Question: I'm attempting to compare the performance of <URL> for a two dimensional array.
From <URL> are treated differently in each function. The article gives a recipe for setting the correct bw in 'scipy' so it will be equivalent to the one used in 'sklearn' . Basically it divides the bw by the sample standard deviation. The result is this:
'''
# For sklearn
bw = 0.15
# For scipy
bw = 0.15/x.std(ddof=1)
'''
where 'x' is the sample array I'm using to obtain the KDE. This works just fine in 1D, but I can't make it work in 2D.
Here's a 'MWE' of what I got:
'''
import numpy as np
from scipy import stats
from sklearn.neighbors import KernelDensity
# Generate random data.
n = 1000
m1, m2 = np.random.normal(0.2, 0.2, size=n), np.random.normal(0.2, 0.2, size=n)
# Define limits.
xmin, xmax = min(m1), max(m1)
ymin, ymax = min(m2), max(m2)
# Format data.
x, y = np.mgrid[xmin:xmax:100j, ymin:ymax:100j]
positions = np.vstack([x.ravel(), y.ravel()])
values = np.vstack([m1, m2])
# Define some point to evaluate the KDEs.
x1, y1 = 0.5, 0.5
# -------------------------------------------------------
# Perform a kernel density estimate on the data using scipy.
kernel = stats.gaussian_kde(values, bw_method=0.15/np.asarray(values).std(ddof=1))
# Get KDE value for the point.
iso1 = kernel((x1,y1))
print 'iso1 = ', iso[0]
# -------------------------------------------------------
# Perform a kernel density estimate on the data using sklearn.
kernel_sk = KernelDensity(kernel='gaussian', bandwidth=0.15).fit(zip(*values))
# Get KDE value for the point.
iso2 = kernel_sk.score_samples([[x1, y1]])
print 'iso2 = ', np.exp(iso2[0])
'''
( 'iso2' is presented as an exponential since 'sklearn' returns the log values)
The results I get for 'iso1' and 'iso2' are different and I'm lost as to how should I affect the bandwidth (in either function) to make them equal (as they should).
---
I was advised over at 'sklearn' chat (by ep) that I should scale the values in '(x,y)' before calculating the kernel with 'scipy' in order to obtain comparable results with 'sklearn'.
So this is what I did:
'''
# Scale values.
x_val_sca = np.asarray(values[0])/np.asarray(values).std(axis=1)[0]
y_val_sca = np.asarray(values[1])/np.asarray(values).std(axis=1)[1]
values = [x_val_sca, y_val_sca]
kernel = stats.gaussian_kde(values, bw_method=bw_value)
'''
ie: I scaled both dimensions before getting the kernel with 'scipy' while leaving the line that obtains the kernel in 'sklearn' untouched.
This gave better results but there's still differences in the kernels obtained:

where the red dot is the '(x1,y1)' point in the code. So as can be seen, there are still differences in the shapes of the density estimates, albeit very small ones. Perhaps this is the best that can be achieved?
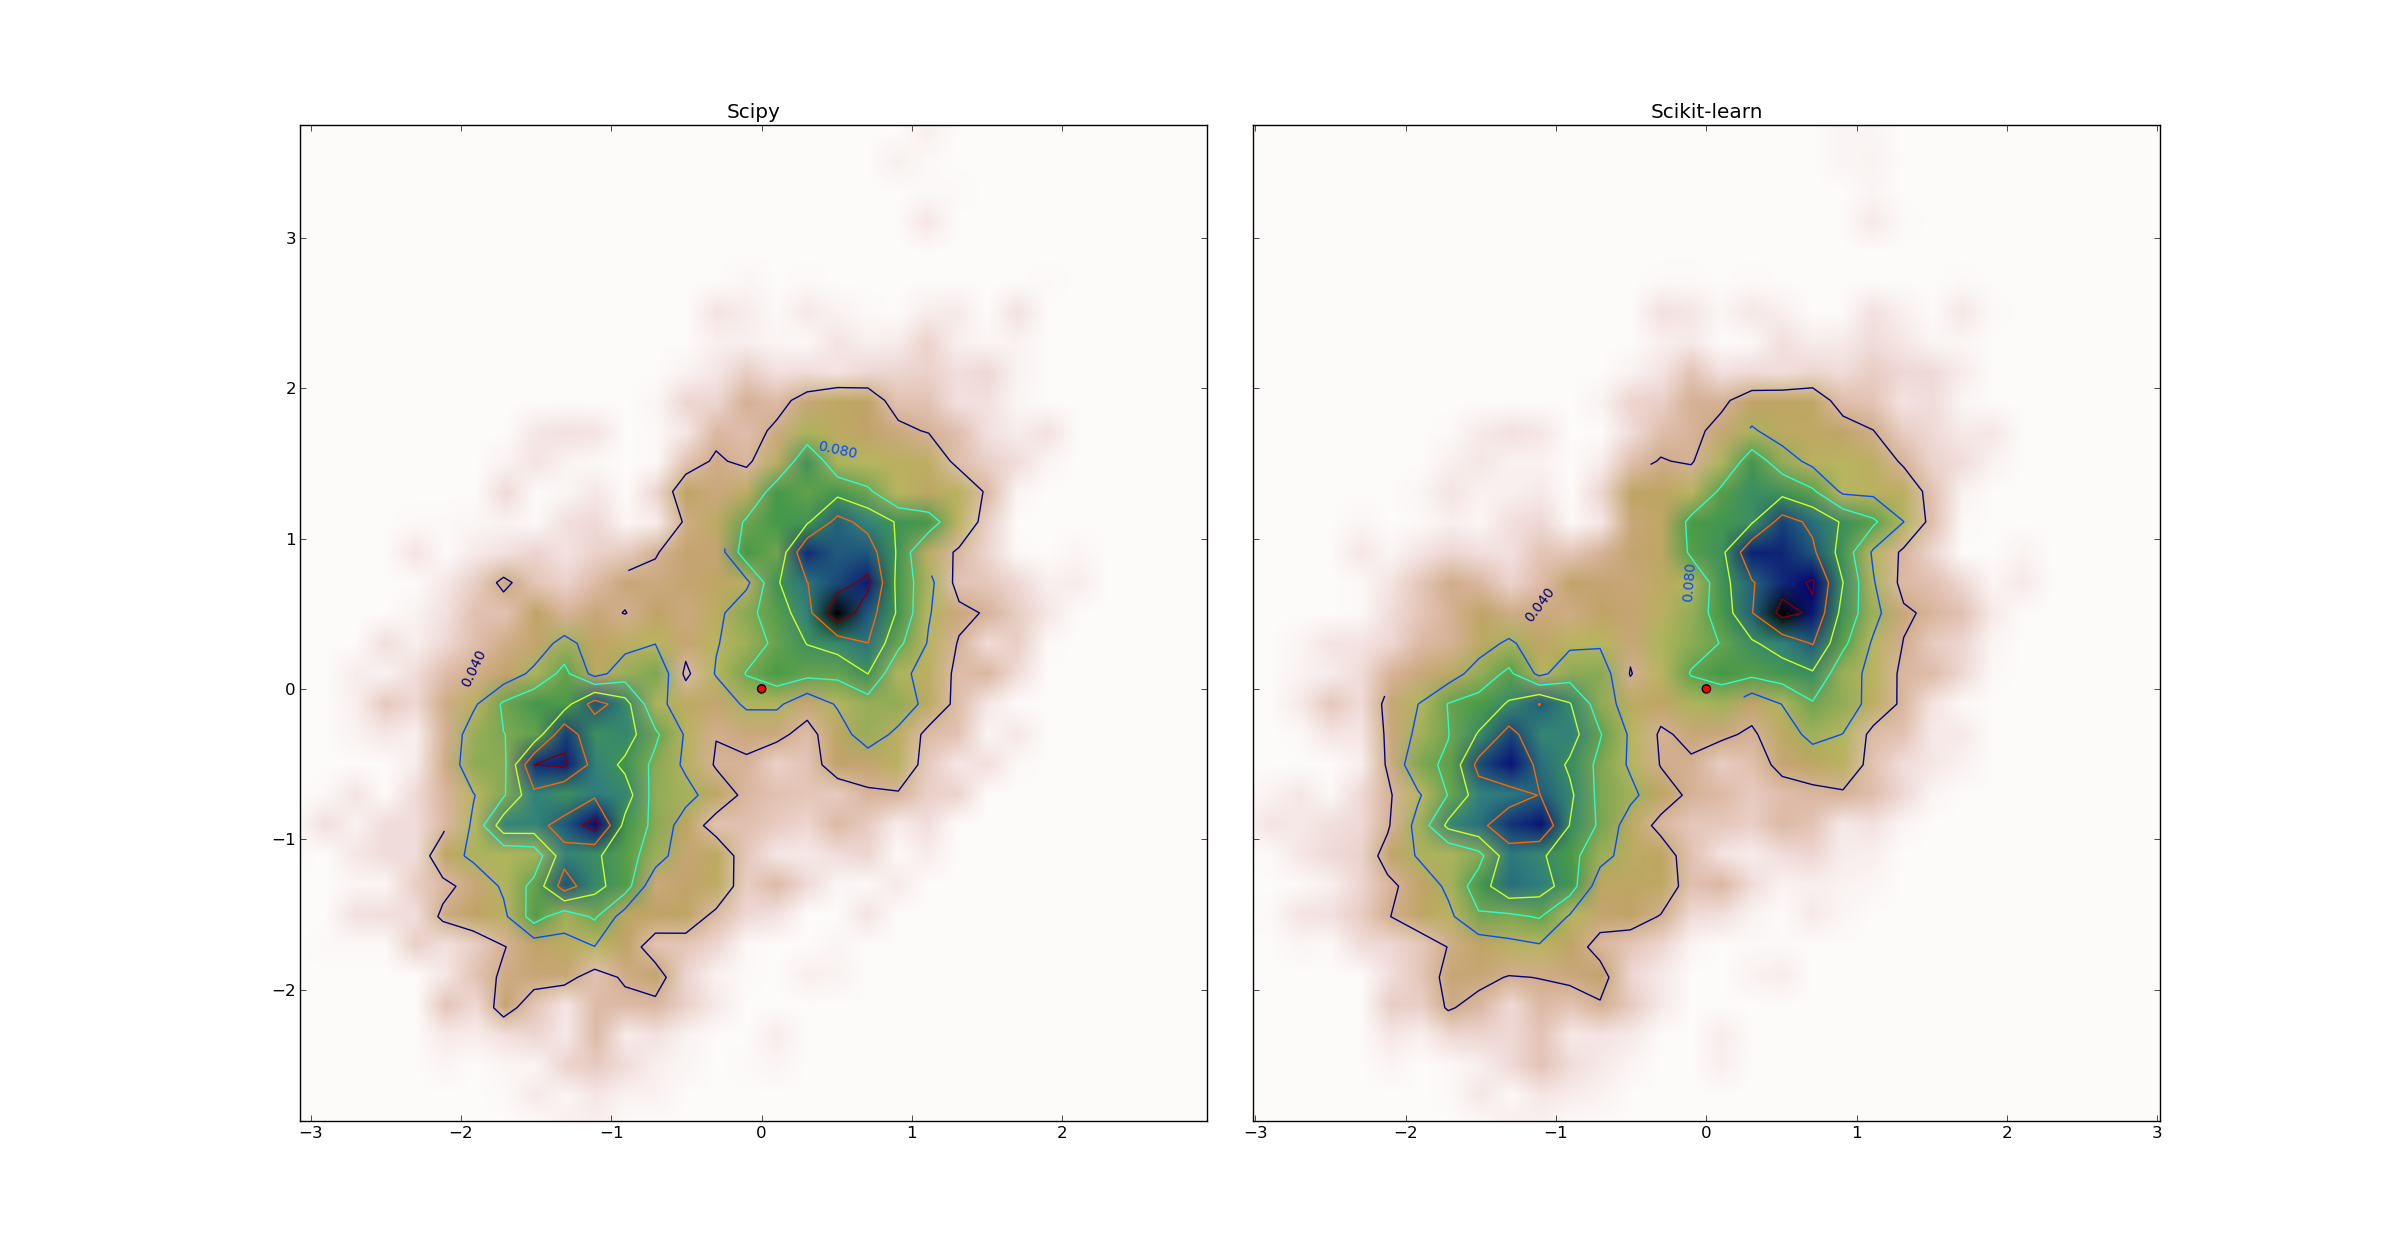
Answer: A couple of years later I tried this and think I got it to work with no re-scaling needed for the data. Bandwidth values do need some scaling though:
'''
# For sklearn
bw = 0.15
# For scipy
bw = 0.15/x.std(ddof=1)
'''
The evaluation of both KDEs for the same point is not exactly equal. For example here's an evaluation for the '(x1, y1)' point:
'''
iso1 = 0.00984751705005 # Scipy
iso2 = 0.00989788224787 # Sklearn
'''
but I guess it's close enough.
Here's the MWE for the 2D case and the output which, as far as I can see, look almost exactly the same:
<URL>
'''
import numpy as np
from scipy import stats
from sklearn.neighbors import KernelDensity
import matplotlib.pyplot as plt
import matplotlib.gridspec as gridspec
# Generate random data.
n = 1000
m1, m2 = np.random.normal(-3., 3., size=n), np.random.normal(-3., 3., size=n)
# Define limits.
xmin, xmax = min(m1), max(m1)
ymin, ymax = min(m2), max(m2)
ext_range = [xmin, xmax, ymin, ymax]
# Format data.
x, y = np.mgrid[xmin:xmax:100j, ymin:ymax:100j]
positions = np.vstack([x.ravel(), y.ravel()])
values = np.vstack([m1, m2])
# Define some point to evaluate the KDEs.
x1, y1 = 0.5, 0.5
# Bandwidth value.
bw = 0.15
# -------------------------------------------------------
# Perform a kernel density estimate on the data using scipy.
# **Bandwidth needs to be scaled to match Sklearn results**
kernel = stats.gaussian_kde(
values, bw_method=bw/np.asarray(values).std(ddof=1))
# Get KDE value for the point.
iso1 = kernel((x1, y1))
print 'iso1 = ', iso1[0]
# -------------------------------------------------------
# Perform a kernel density estimate on the data using sklearn.
kernel_sk = KernelDensity(kernel='gaussian', bandwidth=bw).fit(zip(*values))
# Get KDE value for the point. Use exponential since sklearn returns the
# log values
iso2 = np.exp(kernel_sk.score_samples([[x1, y1]]))
print 'iso2 = ', iso2[0]
# Plot
fig = plt.figure(figsize=(10, 10))
gs = gridspec.GridSpec(1, 2)
# Scipy
plt.subplot(gs[0])
plt.title("Scipy", x=0.5, y=0.92, fontsize=10)
# Evaluate kernel in grid positions.
k_pos = kernel(positions)
kde = np.reshape(k_pos.T, x.shape)
plt.imshow(np.rot90(kde), cmap=plt.cm.YlOrBr, extent=ext_range)
plt.contour(x, y, kde, 5, colors='k', linewidths=0.6)
# Sklearn
plt.subplot(gs[1])
plt.title("Sklearn", x=0.5, y=0.92, fontsize=10)
# Evaluate kernel in grid positions.
k_pos2 = np.exp(kernel_sk.score_samples(zip(*positions)))
kde2 = np.reshape(k_pos2.T, x.shape)
plt.imshow(np.rot90(kde2), cmap=plt.cm.YlOrBr, extent=ext_range)
plt.contour(x, y, kde2, 5, colors='k', linewidths=0.6)
fig.tight_layout()
plt.savefig('KDEs', dpi=300, bbox_inches='tight')
'''